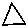
Label: triangle